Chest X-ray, AP view. Patient: 53 years old, sex M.
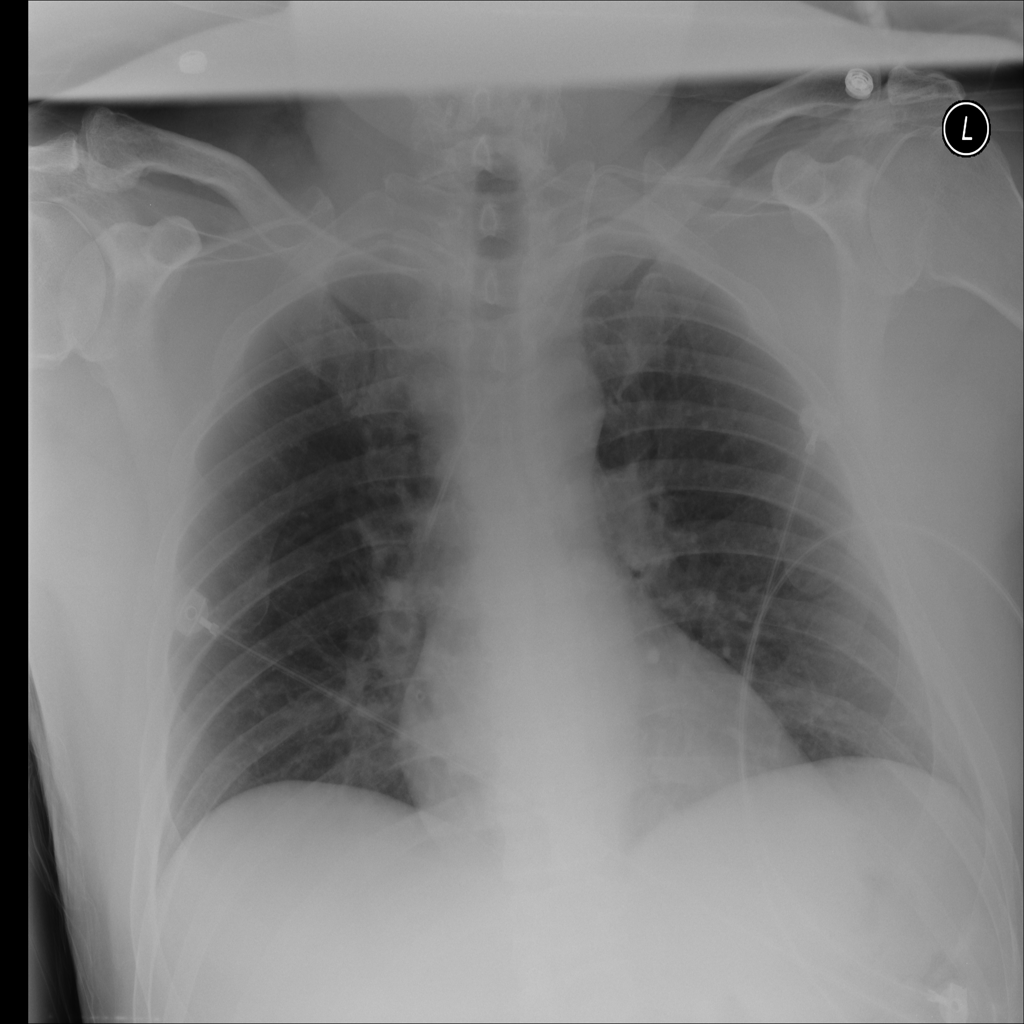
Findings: Infiltration